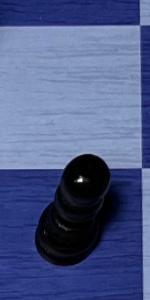
Label: Pawn_Black